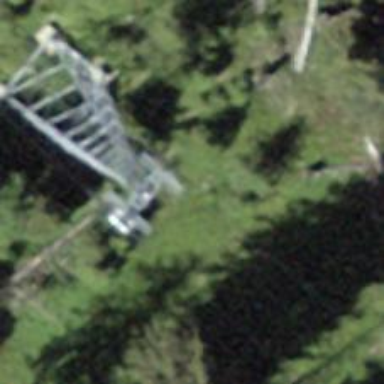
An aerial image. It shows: Pylon used for aerialway.